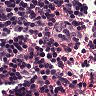
Metastatic tissue present: no